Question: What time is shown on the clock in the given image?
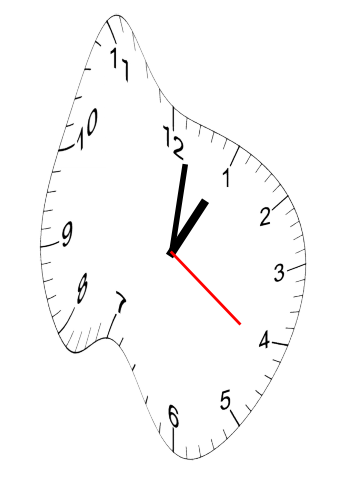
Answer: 01:01:21